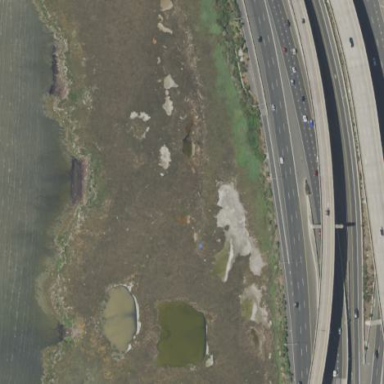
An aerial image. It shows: Marshy wetland area.